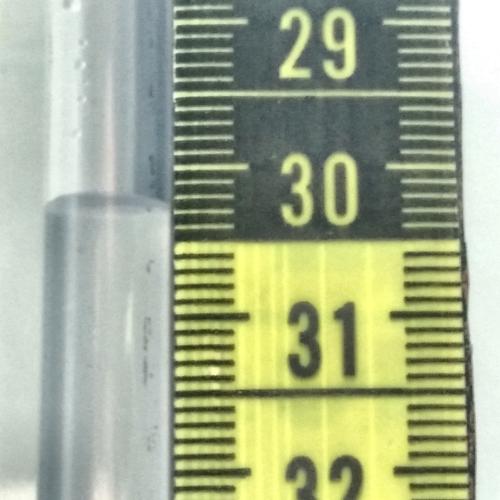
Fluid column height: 30.2 cm